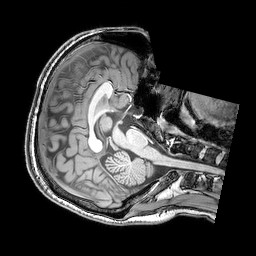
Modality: T1w
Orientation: axial